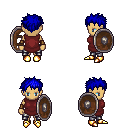
a pixel art fantasy rpg character, female body template, human, tanned skin, maroon tunic, metal pants, blue bedhead hairstyle, cloth bracers, gold boots, shield, four views (front, back, left, right), 2x2 character sprite sheet, small pixel art, hard edges, no anti-aliasing